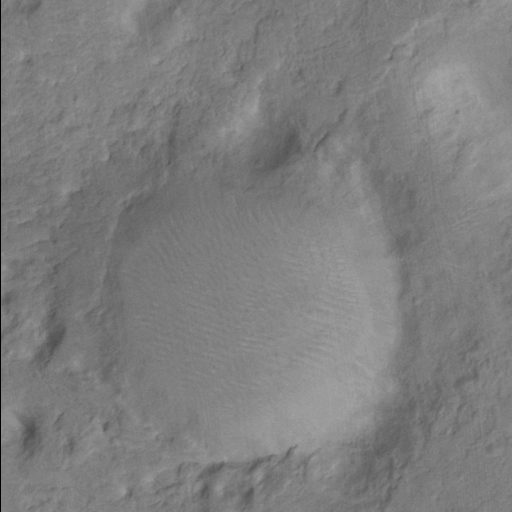
Classes present: Background, Cone